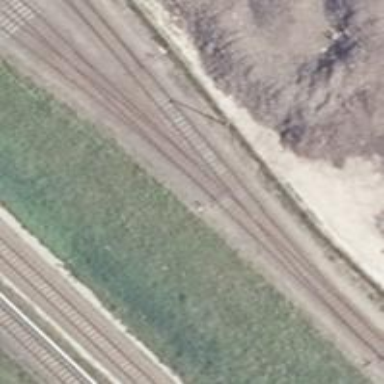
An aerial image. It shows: Railway switch.